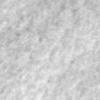
Label: no_change